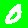
Digit: 0